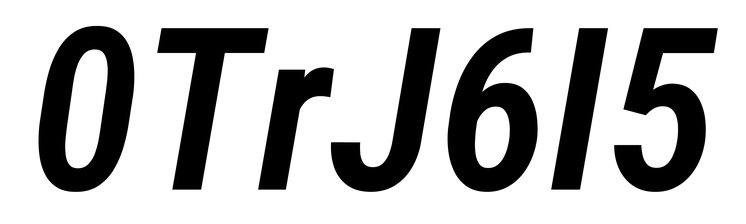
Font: Roboto-Italic_Condensed_SemiBold_Italic